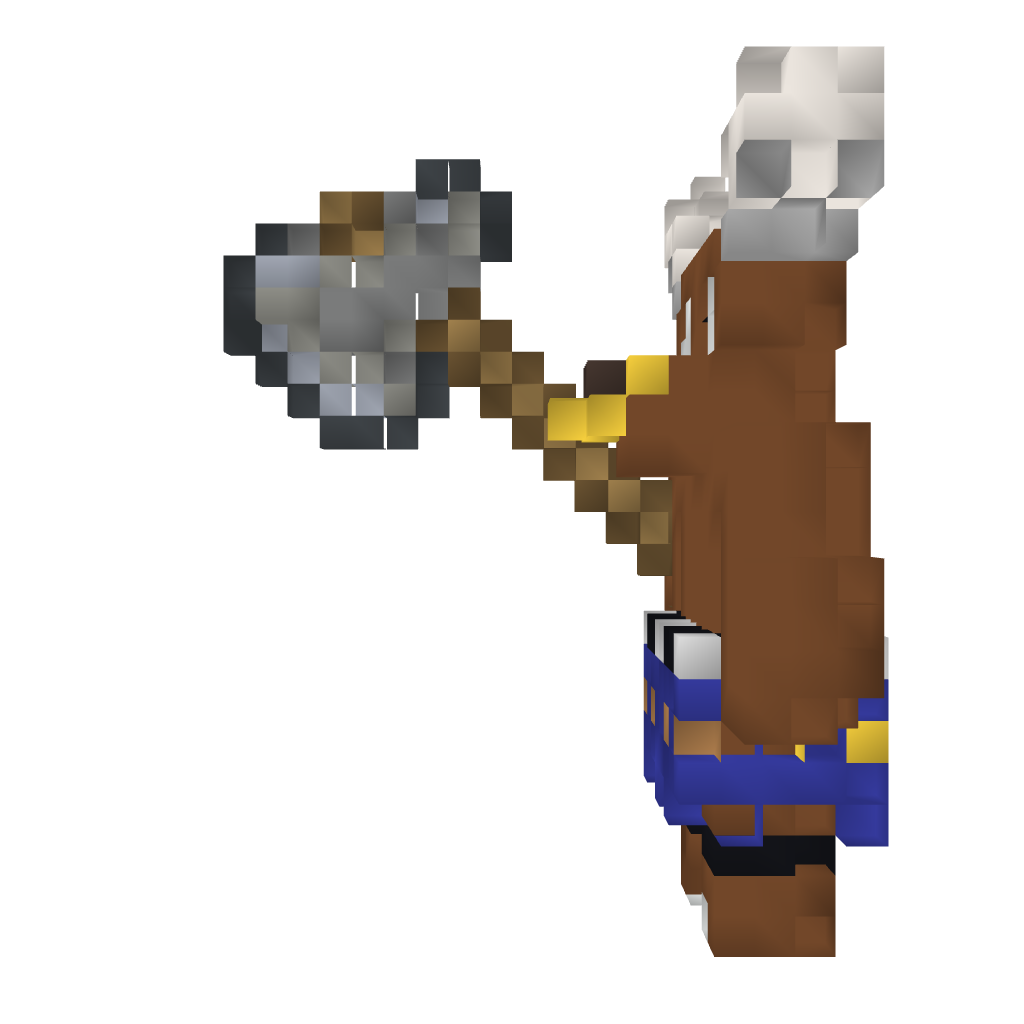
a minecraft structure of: Minotaurus